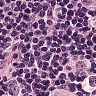
Metastatic tissue present: yes